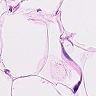
Metastatic tissue present: no